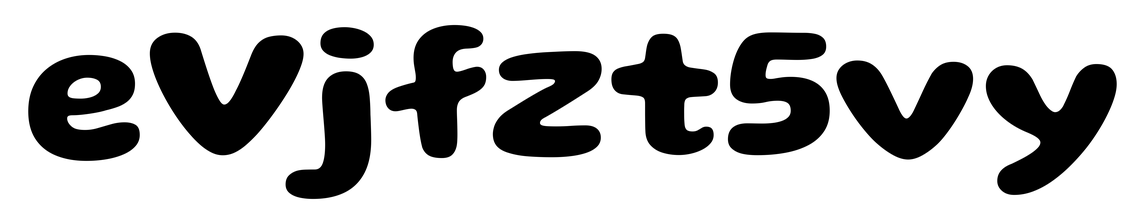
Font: Gluten_Bold